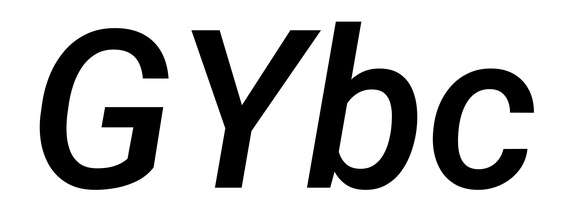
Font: Roboto-Italic_Medium_Italic